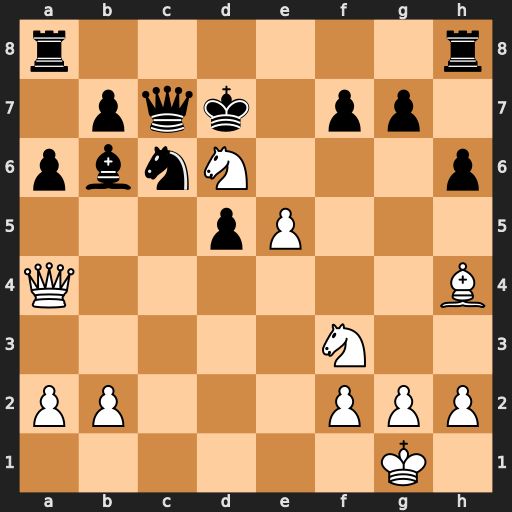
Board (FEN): r6r/1pqk1pp1/pbnN3p/3pP3/Q6B/5N2/PP3PPP/6K1
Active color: w
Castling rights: -
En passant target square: -
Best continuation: Qg4+ f5 Qxf5#